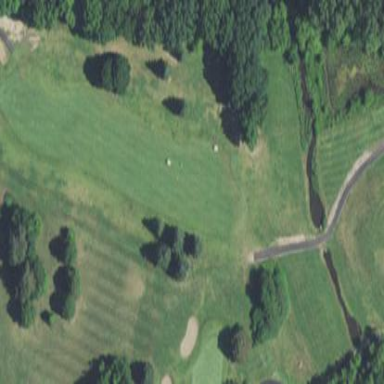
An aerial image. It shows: Rough grassy area used for golf.